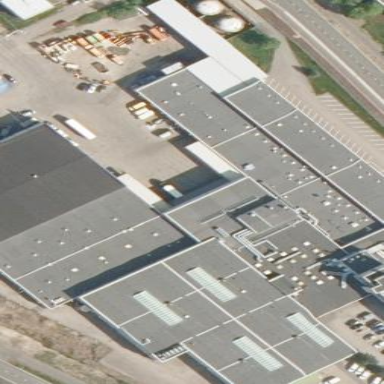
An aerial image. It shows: Industrial building.